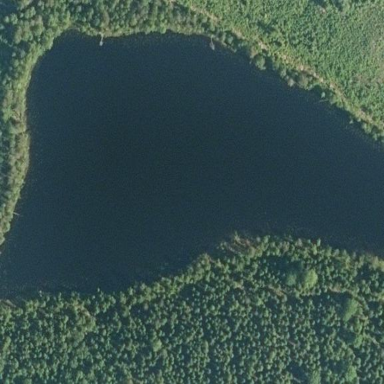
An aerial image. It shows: Serene pond surrounded by nature.